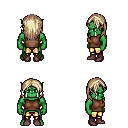
a pixel art fantasy rpg character, male body template, orc, green skin, brown sleeveless shirt, gold greaves, white blonde long hairstyle, maroon shoes, four views (front, back, left, right), 2x2 character sprite sheet, small pixel art, hard edges, no anti-aliasing